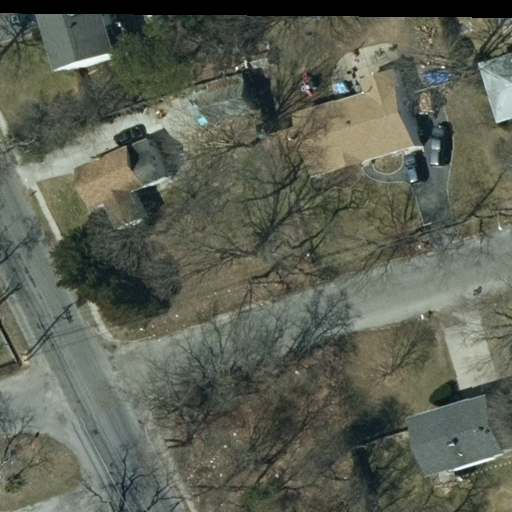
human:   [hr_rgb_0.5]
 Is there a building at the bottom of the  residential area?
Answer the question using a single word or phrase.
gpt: no

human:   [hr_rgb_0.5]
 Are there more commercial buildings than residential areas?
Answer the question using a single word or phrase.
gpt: no

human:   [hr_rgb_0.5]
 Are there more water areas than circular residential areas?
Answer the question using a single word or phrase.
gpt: no

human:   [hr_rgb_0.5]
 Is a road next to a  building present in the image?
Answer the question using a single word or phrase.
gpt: yes

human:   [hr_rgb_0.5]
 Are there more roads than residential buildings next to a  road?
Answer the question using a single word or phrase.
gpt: no

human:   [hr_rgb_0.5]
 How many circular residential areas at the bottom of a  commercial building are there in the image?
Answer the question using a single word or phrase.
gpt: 0

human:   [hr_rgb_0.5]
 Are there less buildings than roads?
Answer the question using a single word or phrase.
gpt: no

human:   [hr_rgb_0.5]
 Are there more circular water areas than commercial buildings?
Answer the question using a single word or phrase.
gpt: no

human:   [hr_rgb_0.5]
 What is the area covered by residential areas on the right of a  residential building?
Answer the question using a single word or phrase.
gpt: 0m2

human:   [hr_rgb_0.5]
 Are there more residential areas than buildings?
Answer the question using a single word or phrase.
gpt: no

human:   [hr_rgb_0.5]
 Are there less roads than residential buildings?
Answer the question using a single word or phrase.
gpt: yes

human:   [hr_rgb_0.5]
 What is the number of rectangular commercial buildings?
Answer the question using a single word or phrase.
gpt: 0

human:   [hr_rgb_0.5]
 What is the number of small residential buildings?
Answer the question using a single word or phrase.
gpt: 1

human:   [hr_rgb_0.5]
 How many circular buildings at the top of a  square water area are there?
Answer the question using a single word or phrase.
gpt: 0

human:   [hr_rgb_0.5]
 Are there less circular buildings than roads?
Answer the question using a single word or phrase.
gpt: yes

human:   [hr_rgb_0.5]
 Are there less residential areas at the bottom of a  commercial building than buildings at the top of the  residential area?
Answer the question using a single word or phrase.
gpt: yes

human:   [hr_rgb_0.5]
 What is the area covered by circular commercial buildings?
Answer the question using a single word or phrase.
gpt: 0m2

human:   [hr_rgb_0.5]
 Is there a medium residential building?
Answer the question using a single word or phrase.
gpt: yes

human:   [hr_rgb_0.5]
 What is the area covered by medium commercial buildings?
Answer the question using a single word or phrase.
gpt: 0m2

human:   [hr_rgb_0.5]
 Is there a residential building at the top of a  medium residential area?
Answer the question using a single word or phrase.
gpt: no

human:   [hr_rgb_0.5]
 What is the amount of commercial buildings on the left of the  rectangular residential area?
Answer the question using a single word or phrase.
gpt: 0

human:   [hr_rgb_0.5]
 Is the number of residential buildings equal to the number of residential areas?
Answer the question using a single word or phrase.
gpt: no

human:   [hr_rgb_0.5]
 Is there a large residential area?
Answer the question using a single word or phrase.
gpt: yes

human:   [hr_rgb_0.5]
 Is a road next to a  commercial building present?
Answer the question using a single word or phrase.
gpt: no

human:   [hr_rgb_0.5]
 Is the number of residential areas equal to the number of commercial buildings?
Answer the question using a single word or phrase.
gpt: no

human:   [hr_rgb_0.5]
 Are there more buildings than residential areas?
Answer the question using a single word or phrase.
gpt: yes

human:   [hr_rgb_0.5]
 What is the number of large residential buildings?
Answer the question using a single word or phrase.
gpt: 0

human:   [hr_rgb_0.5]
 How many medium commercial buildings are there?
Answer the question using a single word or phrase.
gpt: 0

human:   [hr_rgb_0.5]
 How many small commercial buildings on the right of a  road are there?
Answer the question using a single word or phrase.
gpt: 0

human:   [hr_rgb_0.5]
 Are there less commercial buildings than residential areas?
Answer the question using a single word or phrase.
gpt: yes

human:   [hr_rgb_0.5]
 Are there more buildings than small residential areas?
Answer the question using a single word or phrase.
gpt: yes

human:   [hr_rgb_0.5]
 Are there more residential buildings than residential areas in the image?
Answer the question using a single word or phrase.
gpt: yes

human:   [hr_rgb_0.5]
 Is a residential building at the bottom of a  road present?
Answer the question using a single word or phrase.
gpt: yes

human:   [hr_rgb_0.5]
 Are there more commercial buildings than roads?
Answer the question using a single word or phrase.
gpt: no

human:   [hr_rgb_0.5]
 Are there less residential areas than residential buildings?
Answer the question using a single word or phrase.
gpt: yes

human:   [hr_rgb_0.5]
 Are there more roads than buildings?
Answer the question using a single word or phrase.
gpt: no